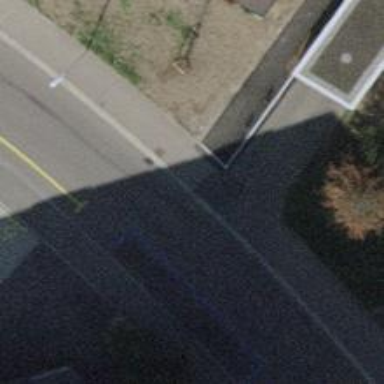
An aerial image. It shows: Unmarked crossing with traffic calming table on the road.